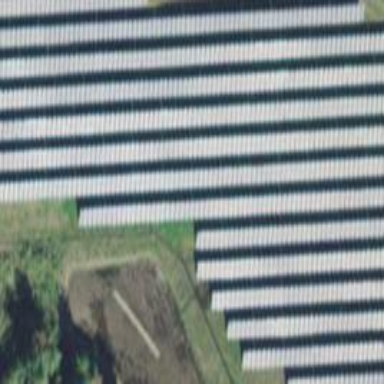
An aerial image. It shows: Solar power plant with photovoltaic technology generating electricity.